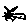
Label: cat